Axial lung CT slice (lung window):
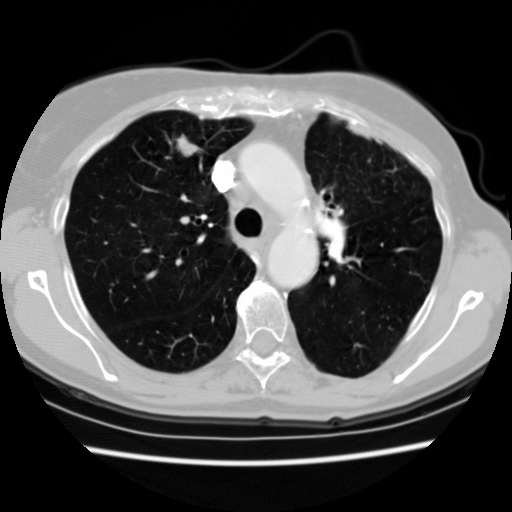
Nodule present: yes
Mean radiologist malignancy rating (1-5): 4.75